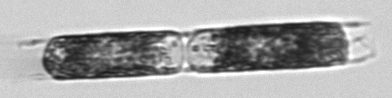
Label: Hemiaulus